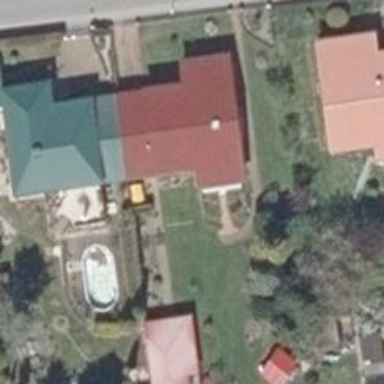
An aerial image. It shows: Residential building.